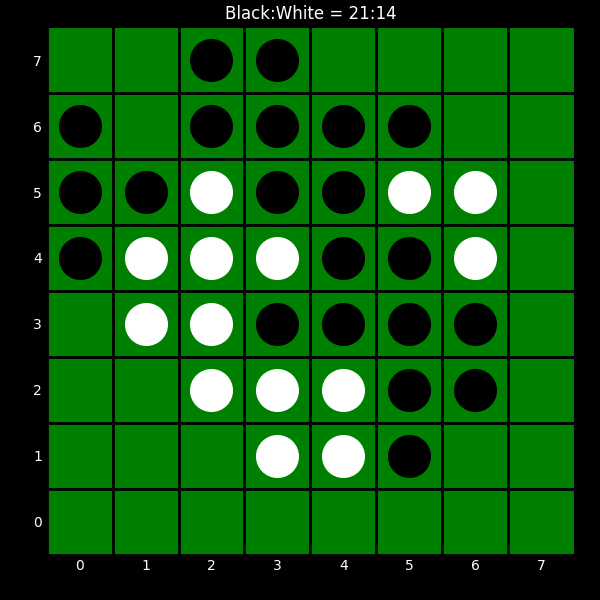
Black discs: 21
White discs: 14